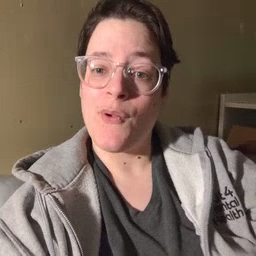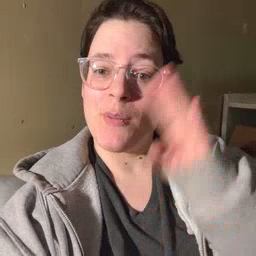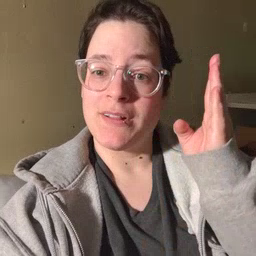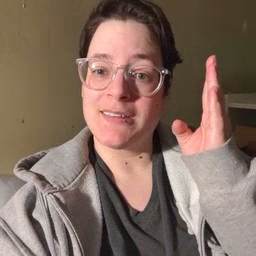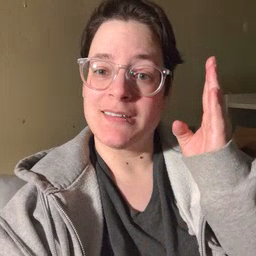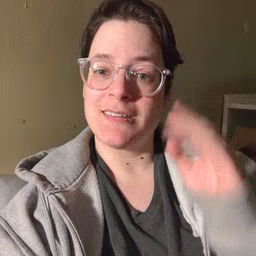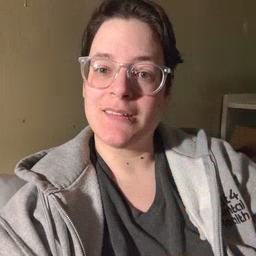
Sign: open